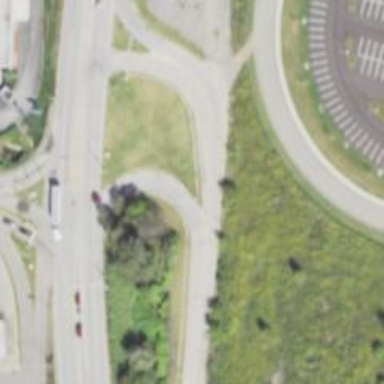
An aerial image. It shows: Secondary link road.